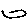
Label: bird